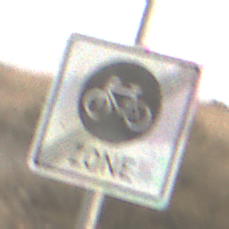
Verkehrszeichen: EndeFahrradzone
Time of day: SunriseSunset
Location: Outdoor (RoadRail)
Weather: PartlyCloudy
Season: NotSpecified
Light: Natural